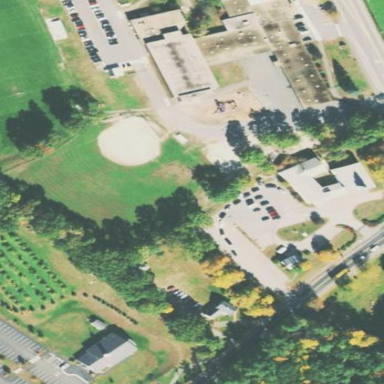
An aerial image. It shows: Baseball pitch for leisure land.